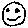
Label: smiley face